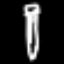
Label: pencil